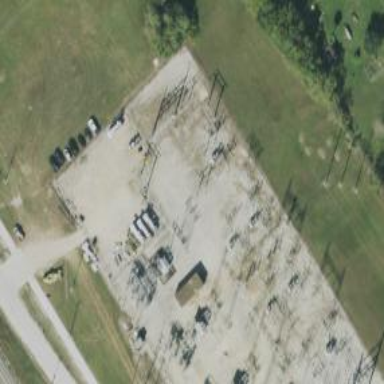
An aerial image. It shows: Switch used for power control.